Question: I am using gitlab container registry and azure app service. in the app service I pull container from gitlab and serve it as a service. My problem is I push the new image from gitlab-ci.yaml to app's container settings but the problem is it clears up the login and password info under container settings, each time I push a new container version. So, I have to type my gitlab deploy token in the container settings page. How can I prevent this? Thanks. See the image

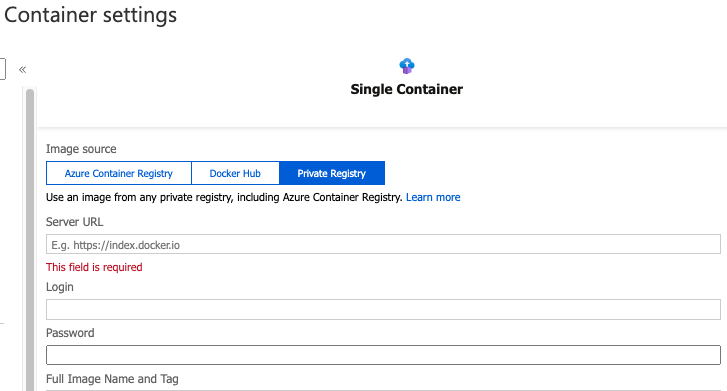
Answer: Here agree with , according to the official <URL> command to specify the container registry and the image to deploy for the web app:
'''
az webapp config container set --name <app-name> --resource-group AppSvc-DockerTutorial-rg --docker-custom-image-name <registry-name>.azurecr.io/appsvc-tutorial-custom-image:latest --docker-registry-server-url https://<registry-name>.azurecr.io
'''
For details:
Replace '<app_name>' with the name of your web app and replace '<registry-name>' in two places with the name of your registry.
- '--docker-registry-server-url''https://'- - '<app-name>'